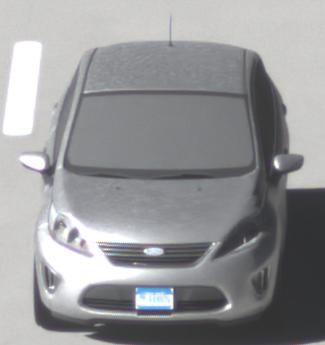
Make: Ford
Model: Fiesta
Detailed model: ’09 Sedan (seventh series)
Model produced from: 2010
Model produced until: 2017
Doors: 4
Color: white
Road condition: dry road
Daytime: morning or afternoon
Contrast: high contrast